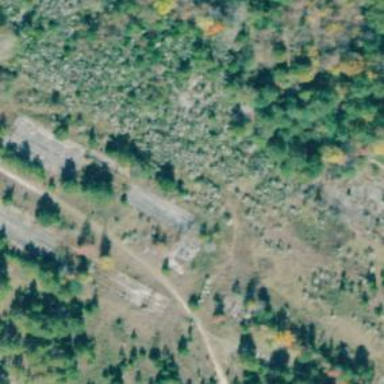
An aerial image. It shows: Abandoned railway spur for lumber freight services.